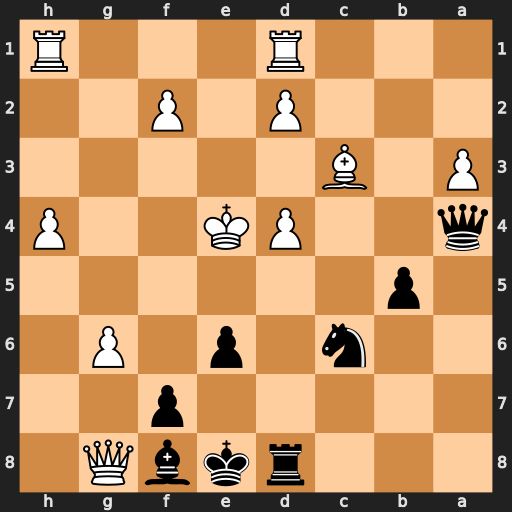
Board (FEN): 3rkbQ1/5p2/2n1p1P1/1p6/q2PK2P/P1B5/3P1P2/3R3R
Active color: b
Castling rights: -
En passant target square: -
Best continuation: Rxd4+ Bxd4 Qxd4+ Kf3 Ne5+